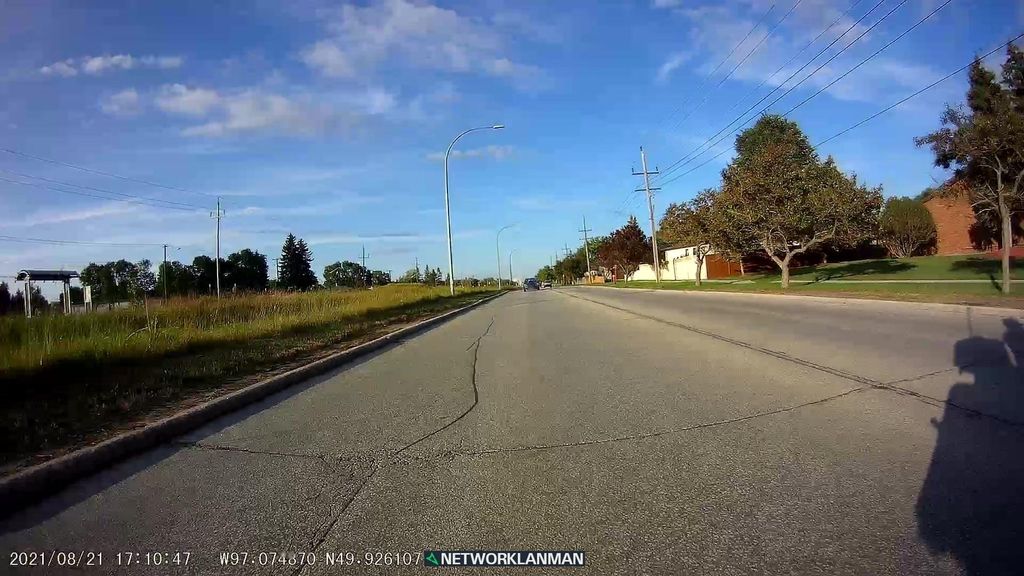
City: winnipeg